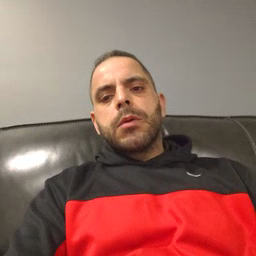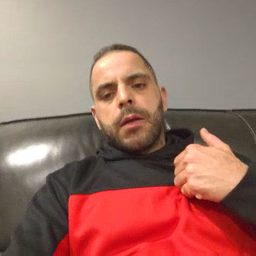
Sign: have